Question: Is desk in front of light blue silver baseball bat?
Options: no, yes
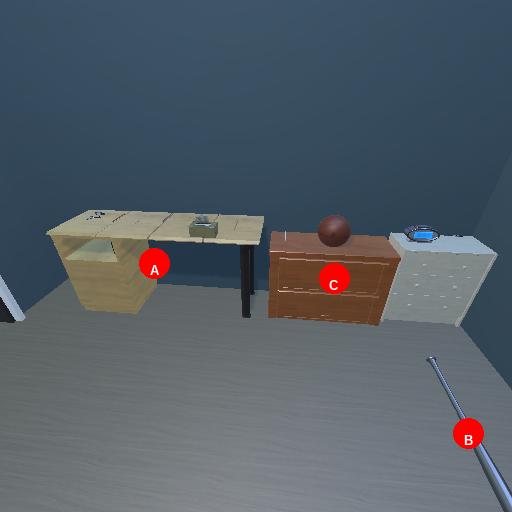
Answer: no